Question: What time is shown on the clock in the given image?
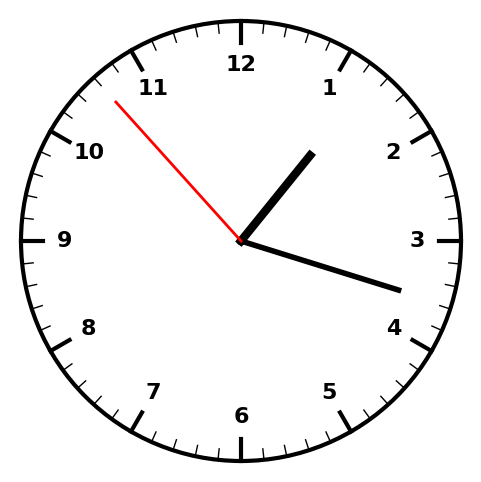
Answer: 01:17:53